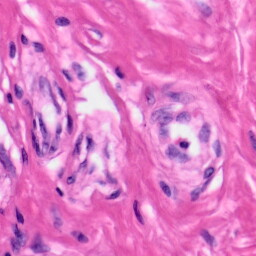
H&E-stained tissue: Skin